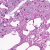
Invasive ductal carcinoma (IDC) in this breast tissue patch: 0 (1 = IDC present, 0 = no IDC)